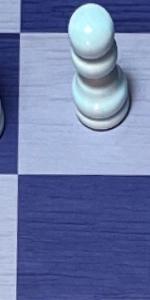
Label: Empty